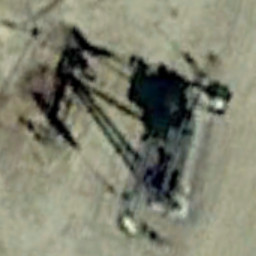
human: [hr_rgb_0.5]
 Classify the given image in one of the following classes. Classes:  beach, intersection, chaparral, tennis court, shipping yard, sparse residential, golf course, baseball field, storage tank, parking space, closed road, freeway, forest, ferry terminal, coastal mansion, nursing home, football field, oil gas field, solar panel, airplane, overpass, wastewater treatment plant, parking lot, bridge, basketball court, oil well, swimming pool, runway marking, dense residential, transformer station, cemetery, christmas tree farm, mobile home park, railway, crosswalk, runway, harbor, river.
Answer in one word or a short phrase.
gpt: oil well